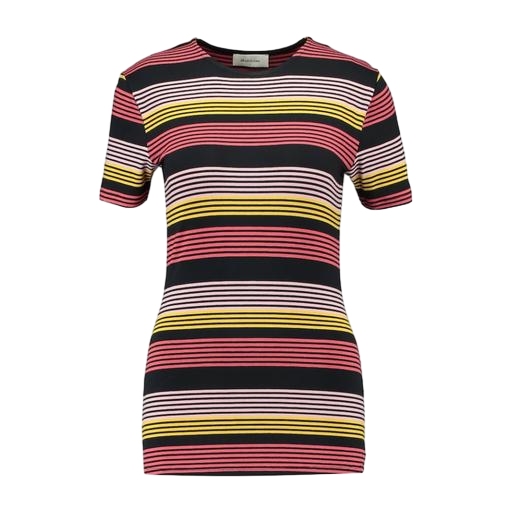
striped tight fitting tee, multicolor stretch tee, multicolor black stockholm t-shirt, white background